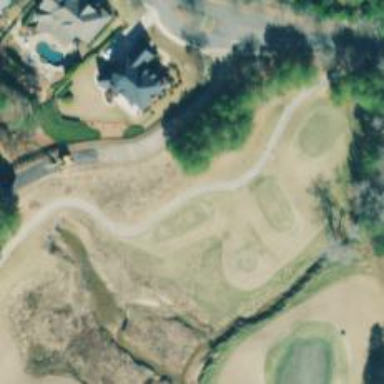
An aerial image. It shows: Pathway for golfing.